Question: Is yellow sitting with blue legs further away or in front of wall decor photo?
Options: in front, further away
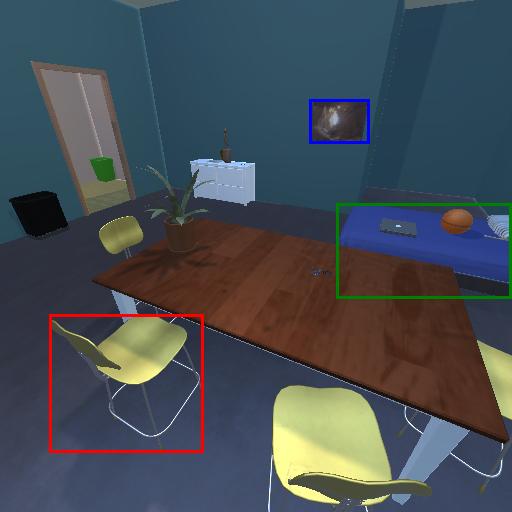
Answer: in front